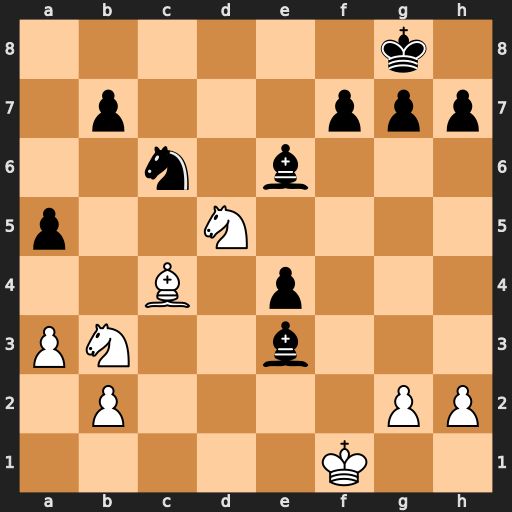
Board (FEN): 6k1/1p3ppp/2n1b3/p2N4/2B1p3/PN2b3/1P4PP/5K2
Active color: w
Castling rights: -
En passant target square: -
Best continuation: Nxe3 Bxc4+ Nxc4